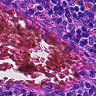
Metastatic tissue present: no